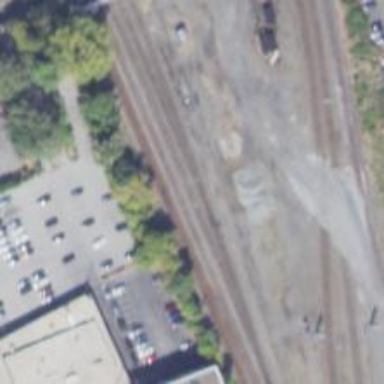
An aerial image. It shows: Railway yard used for servicing trains.